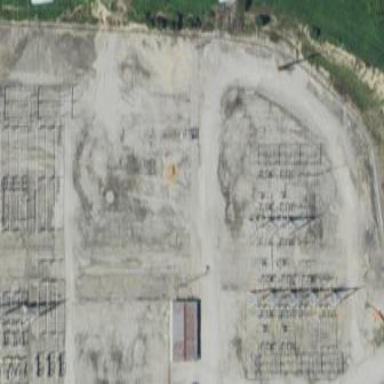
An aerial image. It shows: Power substation.